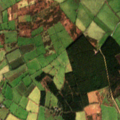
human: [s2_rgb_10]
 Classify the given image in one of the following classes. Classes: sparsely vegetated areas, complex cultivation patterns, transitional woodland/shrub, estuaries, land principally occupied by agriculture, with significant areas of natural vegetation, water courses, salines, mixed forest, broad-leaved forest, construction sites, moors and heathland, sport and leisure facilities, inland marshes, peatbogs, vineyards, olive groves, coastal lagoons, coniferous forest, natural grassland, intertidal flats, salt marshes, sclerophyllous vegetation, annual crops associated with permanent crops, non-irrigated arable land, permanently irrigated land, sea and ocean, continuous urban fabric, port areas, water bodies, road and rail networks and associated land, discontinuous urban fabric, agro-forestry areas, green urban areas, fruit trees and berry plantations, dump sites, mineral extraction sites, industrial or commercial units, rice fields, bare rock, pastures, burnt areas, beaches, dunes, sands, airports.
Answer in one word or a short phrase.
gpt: pastures, coniferous forest